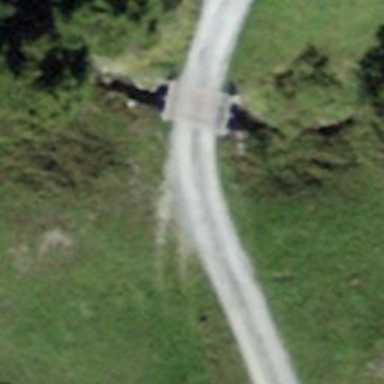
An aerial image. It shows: Track road going over bridge with grade1 tracktype.